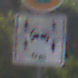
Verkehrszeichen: CarsharingfahrzeugeFrei
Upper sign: EingeschraenktesHalteverbot
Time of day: MorningAfternoon
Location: Outdoor (Nature)
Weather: Clear
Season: NotSpecified
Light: Natural